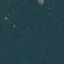
Land use / land cover: Forest